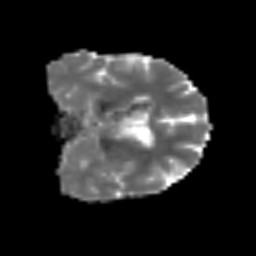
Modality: MD
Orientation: coronal
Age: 75
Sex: male
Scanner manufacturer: siemens
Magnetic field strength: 3 T
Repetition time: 3.2 s
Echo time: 0.081 s